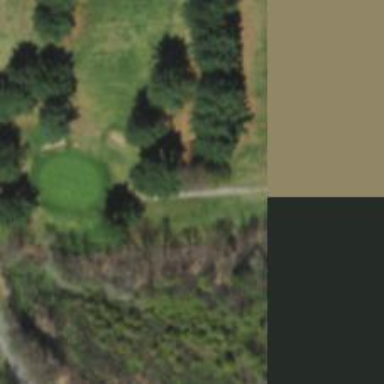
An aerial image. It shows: Path for golf carts.